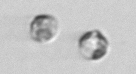
Label: Thalassiosira_sp_aff_mala